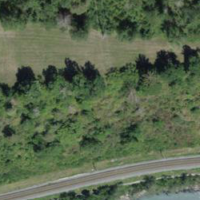
EUNIS habitat code: 41
Species observed at this site:
Prunus padus